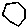
Label: hexagon